Question: The below shows the shapes that is being drawn in google my place which can be exported to a xml file. what i am intending to do is to draw the shapes and fill it into the mapview. the image is as below

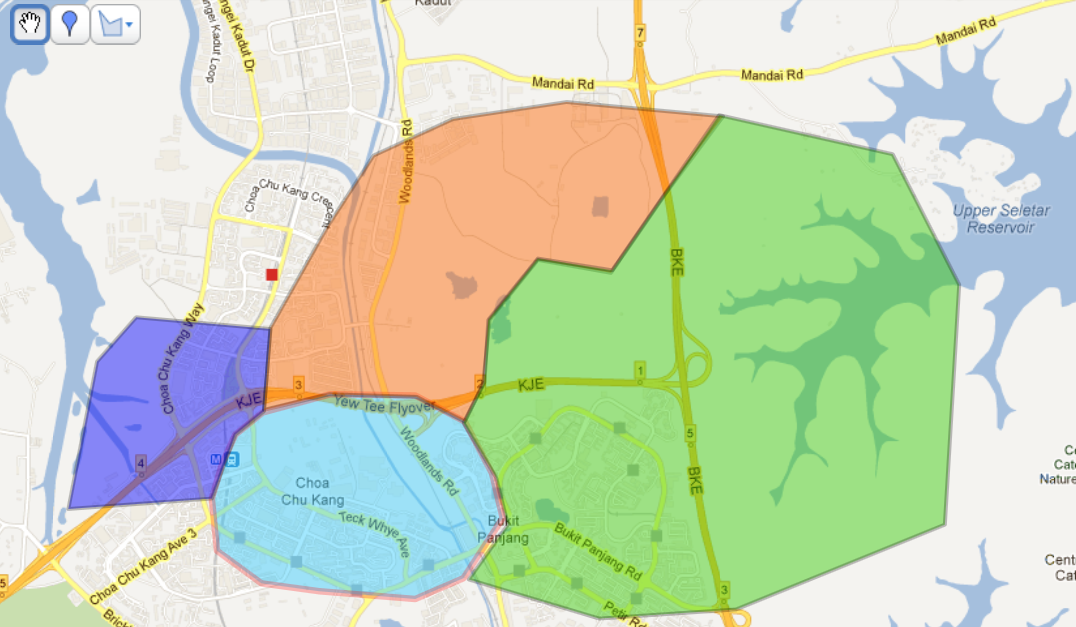
Answer: I did something similar, but the areas overlap in my case, so I needed:
'''
canvas.clipPath(path, Op.DIFFERENCE);
'''
If you want xml or kml input, just parse/load however you want and convert it to GeoPoints, like I did with the Loc objects.
'''
import java.util.*;
import android.graphics.*;
import android.graphics.Paint.Style;
import android.graphics.Region.Op;
import android.os.Bundle;
import com.google.android.maps.*;
public class ShapeOverlayTest extends MapActivity {
private MapView m_map;
@Override
public void onCreate(final Bundle savedInstanceState) {
super.onCreate(savedInstanceState);
setContentView(R.layout.activity_main);
m_map = (MapView) findViewById(R.id.mapview);
m_map.displayZoomControls(true);
m_map.setBuiltInZoomControls(true);
}
@Override
protected void onStart() {
super.onStart();
Loc[][] areas = {
{
new Loc(51.51695436113811, -0.28686325139653757),
new Loc(51.5268179962453, -0.28118722558738923),
new Loc(51.526498459594215, -0.27779666308279755),
new Loc(51.52521530775356, -0.26943974607777654),
new Loc(51.52292555645698, -0.25813738590178786),
new Loc(51.52054465991048, -0.2498381618983569),
new Loc(51.51012230470141, -0.24509233633017083),
new Loc(51.50884762913046, -0.24465130560570497),
new Loc(51.50732063336974, -0.2441767643132881),
new Loc(51.50431624597833, -0.24473900326760137),
new Loc(51.49756328092904, -0.2714528238165076),
new Loc(51.50092541797557, -0.28360267232347336),
new Loc(51.50205958485736, -0.28490018935582045),
new Loc(51.50488447379555, -0.28681164237730944)
},
{
new Loc(51.50368617913765, -0.25313579464343156),
new Loc(51.51978611305675, -0.24842567405905958),
new Loc(51.51039382684418, -0.24460628015366626),
new Loc(51.508792552597576, -0.24397604687682156),
new Loc(51.50713008309719, -0.24346350415674722),
new Loc(51.502411013302684, -0.2508501075008919),
new Loc(51.502377240039664, -0.25160073203846817),
new Loc(51.50274364303565, -0.25204783703705536)
},
{
new Loc(51.49924084955314, -0.2858705706471945),
new Loc(51.50212820259818, -0.2791479893522646),
new Loc(51.49724510427319, -0.27427453152961206),
new Loc(51.49429724502515, -0.2799184038304611),
new Loc(51.494270969987404, -0.28180678948730314)
}
};
String[] areaNames = { "W3 Ealing", "W3 Hammersmith & Fulham", "W3 Hounslow" };
// for (Map.Entry<String, List<Loc>> area : m_areas.entrySet()) {
// // to have much less points and make sure they are in order
// // the demo data already has these properties
// // http://en.wikipedia.org/wiki/Gift_wrapping_algorithm#Pseudocode
// area.setValue(Algo.convexHull(area.getValue()));
// }
Map<String, List<GeoPoint>> areaMap = new HashMap<String, List<GeoPoint>>();
for (int i = 0; i < areaNames.length; i++) {
List<GeoPoint> points = new ArrayList<GeoPoint>();
for (int j = 0; j < areas[i].length; j++) {
points.add(areas[i][j].toGeoPoint());
}
areaMap.put(areaNames[i], points);
}
m_map.getOverlays().add(new AreasOverlay(areaMap));
// TODO determine location better, e.g. averaging area points
GeoPoint center = new GeoPoint(51509704, -270710);
m_map.getController().setCenter(center);
m_map.getController().setZoom(15);
}
@Override
protected boolean isRouteDisplayed() {
return false;
}
static class Loc {
private double m_lat;
private double m_lon;
public Loc(final double lat, final double lon) {
m_lat = lat;
m_lon = lon;
}
public GeoPoint toGeoPoint() {
return new GeoPoint((int) (m_lat * 1e6), (int) (m_lon * 1e6));
}
};
static class AreasOverlay extends Overlay {
private final Map<String, List<GeoPoint>> m_areas;
private final Paint m_paintFill;
private final Paint m_paintStroke;
private static final int ALPHA = 0x30ffffff; // 48 out of 255 transparent
private static final int[] COLORS =
{ Color.YELLOW, Color.MAGENTA, Color.CYAN, Color.RED, Color.GREEN, Color.BLUE };
static {
for (int i = 0; i < AreasOverlay.COLORS.length; i++) {
AreasOverlay.COLORS[i] &= AreasOverlay.ALPHA;
}
}
public AreasOverlay(final Map<String, List<GeoPoint>> areaMap) {
m_areas = areaMap;
// prepare paints
m_paintFill = new Paint();
m_paintFill.setStyle(Paint.Style.FILL);
m_paintStroke = new Paint(Paint.ANTI_ALIAS_FLAG);
m_paintStroke.setStyle(Style.STROKE);
m_paintStroke.setAntiAlias(true);
m_paintStroke.setStrokeWidth(3);
}
@Override
public void draw(final Canvas canvas, final MapView mapView, final boolean shadow) {
super.draw(canvas, mapView, shadow);
if (shadow) {
return;
}
Projection projection = mapView.getProjection();
List<Path> areaPaths = getPaths(projection, m_areas);
drawPaths(canvas, areaPaths);
}
private List<Path> getPaths(final Projection projection, final Map<String, List<GeoPoint>> areas) {
List<Path> areaPaths = new ArrayList<Path>(areas.size());
for (Map.Entry<String, List<GeoPoint>> entry : areas.entrySet()) {
List<GeoPoint> sourceList = entry.getValue();
Path path = new Path();
path.setFillType(Path.FillType.EVEN_ODD);
Iterator<GeoPoint> it = sourceList.iterator();
Point point = nextDrawPoint(projection, it);
path.moveTo(point.x, point.y);
while (it.hasNext()) {
point = nextDrawPoint(projection, it);
path.lineTo(point.x, point.y);
}
path.close();
areaPaths.add(path);
}
return areaPaths;
}
/**
* <ul>
* <li>Draw with different colors.
* <li>Draw strokes first for them to be always visible.
* <li>Draw fills next with each removing from the drawable area.
* </ul>
*/
private void drawPaths(final Canvas canvas, final List<Path> areaPaths) {
int currentColorIndex;
currentColorIndex = 0;
for (Path path : areaPaths) {
int currentColor = AreasOverlay.COLORS[currentColorIndex++];
currentColorIndex %= AreasOverlay.COLORS.length;
m_paintStroke.setColor(currentColor & 0xff7f7f7f); // make it darker by clearing the high bit
canvas.drawPath(path, m_paintStroke);
}
currentColorIndex = 0;
for (Path path : areaPaths) {
int currentColor = AreasOverlay.COLORS[currentColorIndex++];
currentColorIndex %= AreasOverlay.COLORS.length;
m_paintFill.setColor(currentColor);
canvas.drawPath(path, m_paintFill);
canvas.clipPath(path, Op.DIFFERENCE); // don't allow to draw over each other
}
}
private Point nextDrawPoint(final Projection projection, final Iterator<GeoPoint> it) {
GeoPoint geo = it.next();
Point p = new Point();
projection.toPixels(geo, p);
return p;
}
}
}
'''